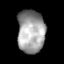
Tissue: prostate
Cell type: Epithelial cells
Senescence score: 0.3276
Nuclear area (px): 1155
Mean DAPI intensity: 159.59